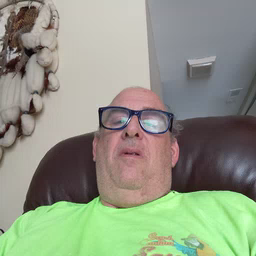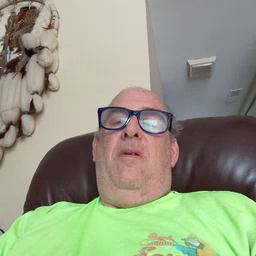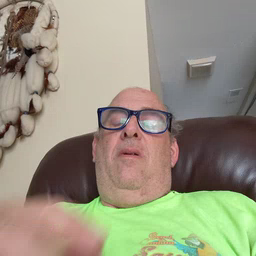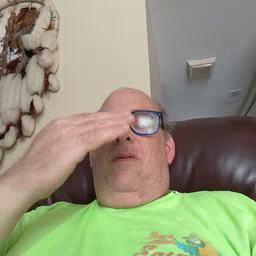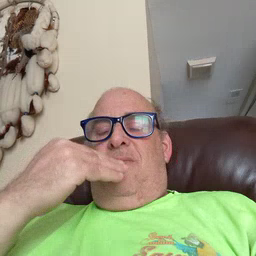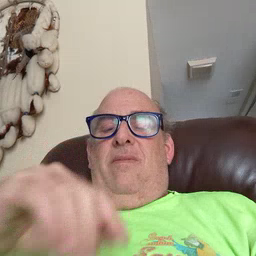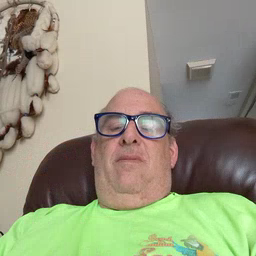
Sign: sleep